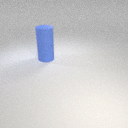
large blue rubber cylinder above large blue rubber cylinder